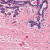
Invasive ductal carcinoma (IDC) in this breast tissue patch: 0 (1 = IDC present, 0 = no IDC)